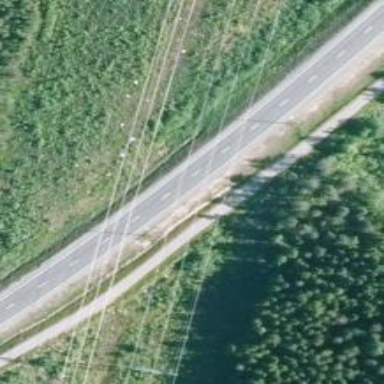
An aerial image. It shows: Asphalt road classified as trunk highway.